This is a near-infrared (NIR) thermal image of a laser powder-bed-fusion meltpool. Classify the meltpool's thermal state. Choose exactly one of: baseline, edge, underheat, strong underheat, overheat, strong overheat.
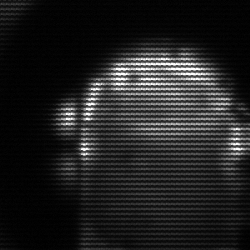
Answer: baseline